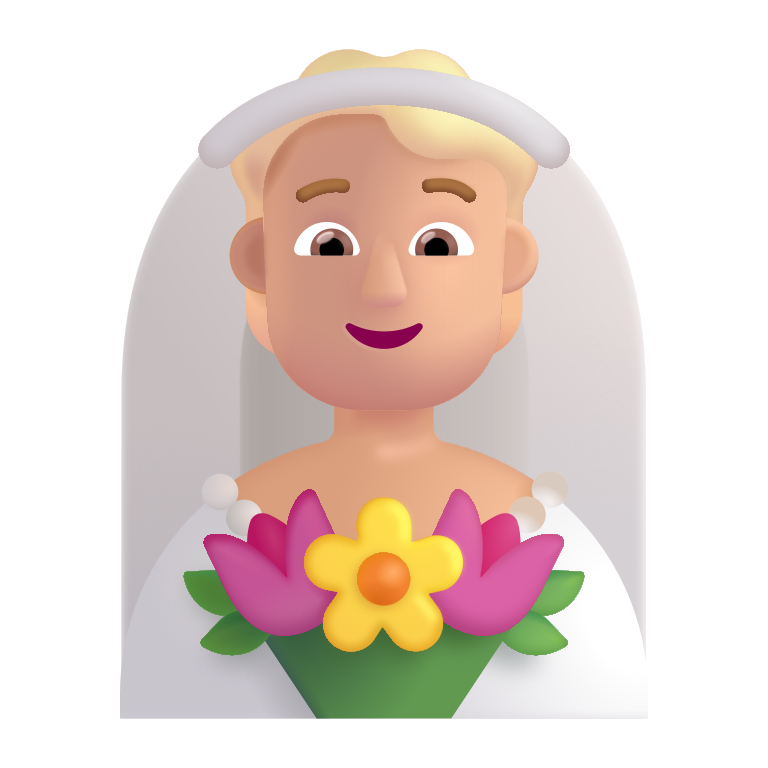
person with veil color  light